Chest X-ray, AP view. Patient: 53 years old, sex F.
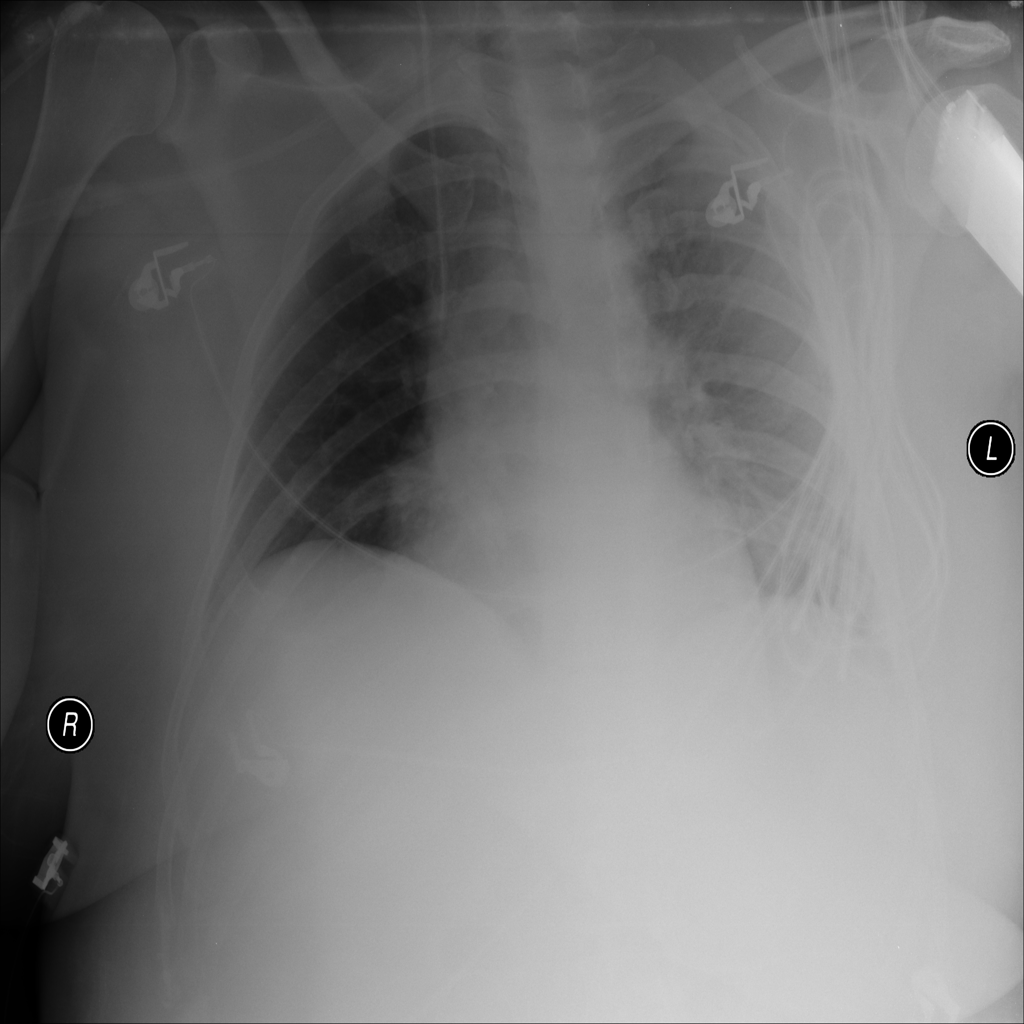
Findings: No Finding